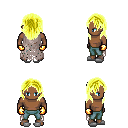
a pixel art fantasy rpg character, male body template, human, dark skin, gray tattered cape, teal pants, gold long hairstyle, gold gloves, white slippers, four views (front, back, left, right), 2x2 character sprite sheet, small pixel art, hard edges, no anti-aliasing